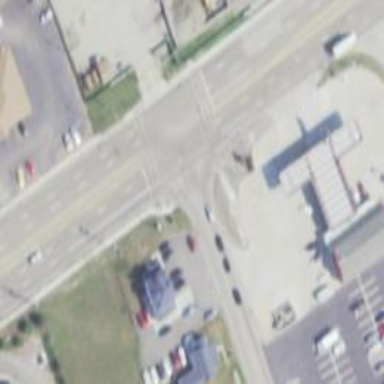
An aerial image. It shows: Primary highway with asphalt surface. There is sidewalk on the left.